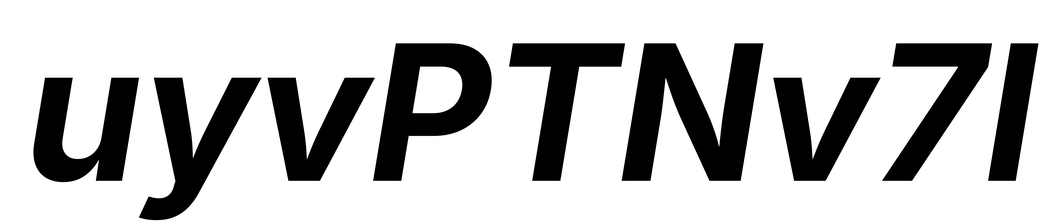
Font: Inter-Italic_Bold_Italic